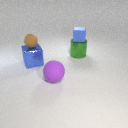
small blue rubber cube to the right of small brown rubber sphere